Field crop: tomato
Growth stage: 1
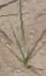
Species: cyperus